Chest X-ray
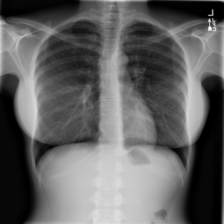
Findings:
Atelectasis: negative
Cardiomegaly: negative
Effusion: negative
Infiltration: negative
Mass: negative
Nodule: negative
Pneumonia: negative
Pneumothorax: negative
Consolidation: negative
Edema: negative
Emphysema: negative
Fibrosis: negative
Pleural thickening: negative
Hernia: negative